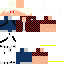
A male human skin with medium skin, wearing blonde long hair dressed in a red tshirt and red pants, featuring a closed mouth.